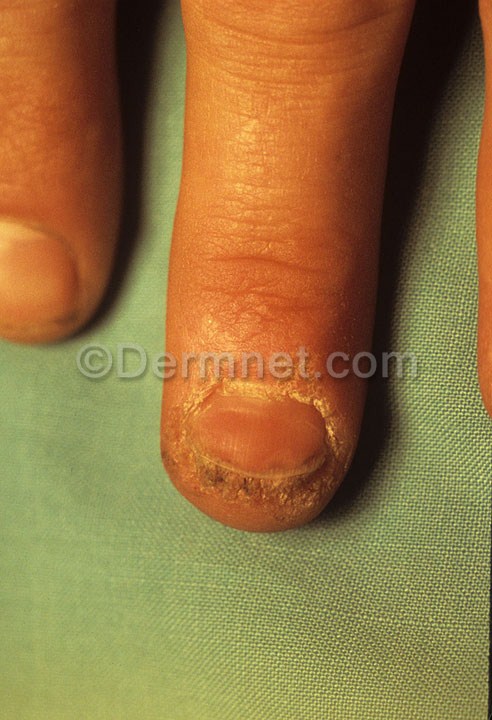
Disease: Warts Molluscum and other Viral Infections